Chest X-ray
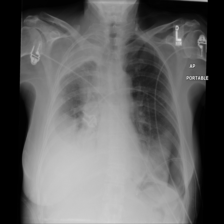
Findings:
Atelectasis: negative
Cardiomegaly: negative
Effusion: negative
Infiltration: negative
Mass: negative
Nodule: negative
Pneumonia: negative
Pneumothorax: negative
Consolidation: negative
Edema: negative
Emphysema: negative
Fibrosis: negative
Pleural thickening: negative
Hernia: negative